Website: crate-barrel
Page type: address-validator
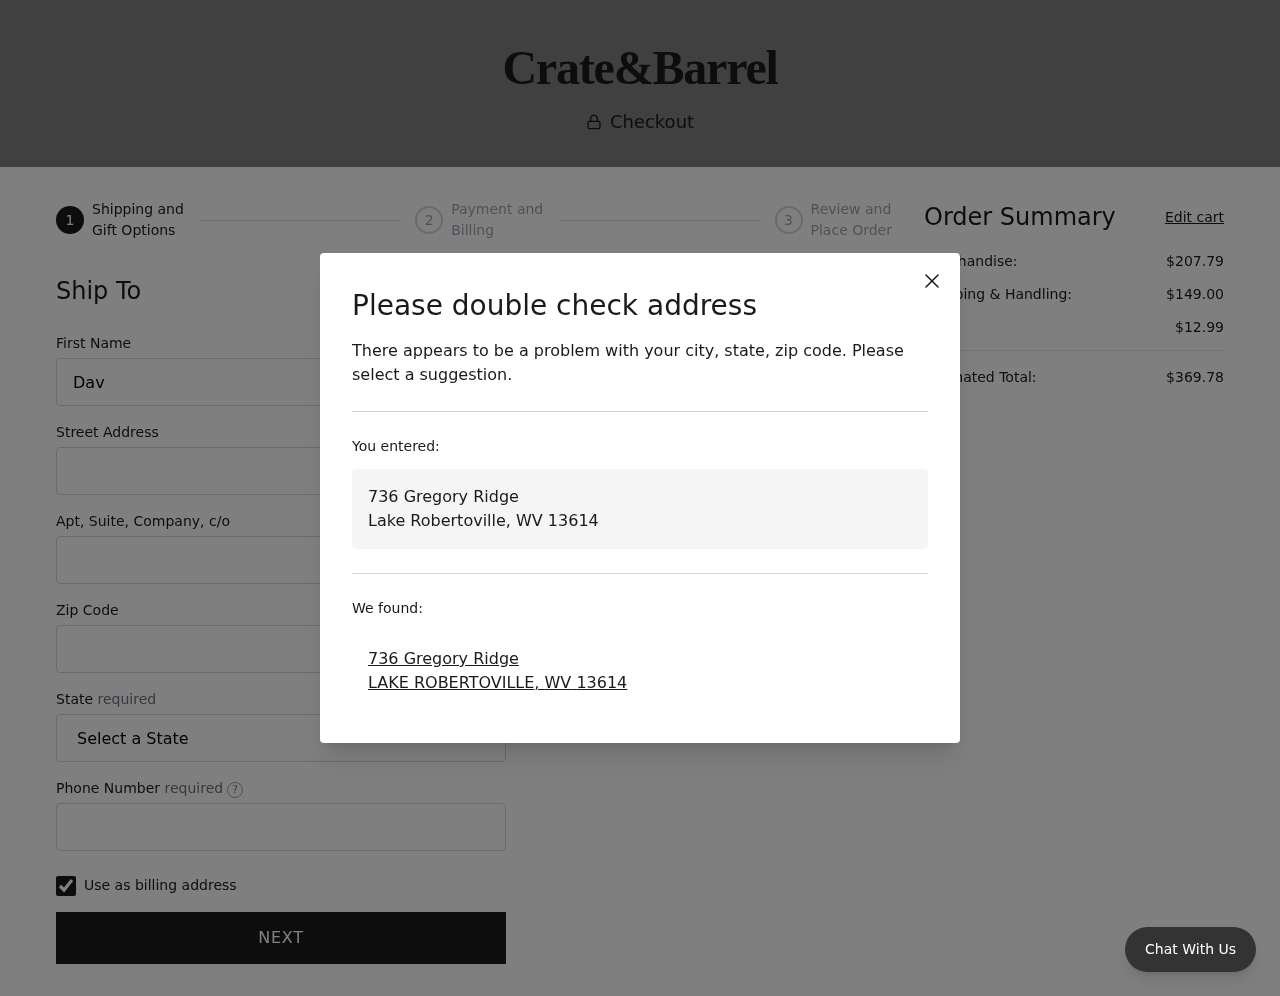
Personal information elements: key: PII_CITY
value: Lake Robertoville
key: PII_CITY
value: LAKE ROBERTOVILLE
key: PII_FIRSTNAME
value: David
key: PII_PHONE
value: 5015231340
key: PII_POSTCODE
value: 13614
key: PII_STATE
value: West Virginia
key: PII_STATE_ABBR
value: WV
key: PII_STREET
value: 736 Gregory Ridge
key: PII_STREET2
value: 0160 Jamie Green Suite 935
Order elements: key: ORDER_SUBTOTAL
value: $207.79
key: ORDER_SHIPPING_COST
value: $149.00
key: ORDER_TAX
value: $12.99
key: ORDER_TOTAL
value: $369.78